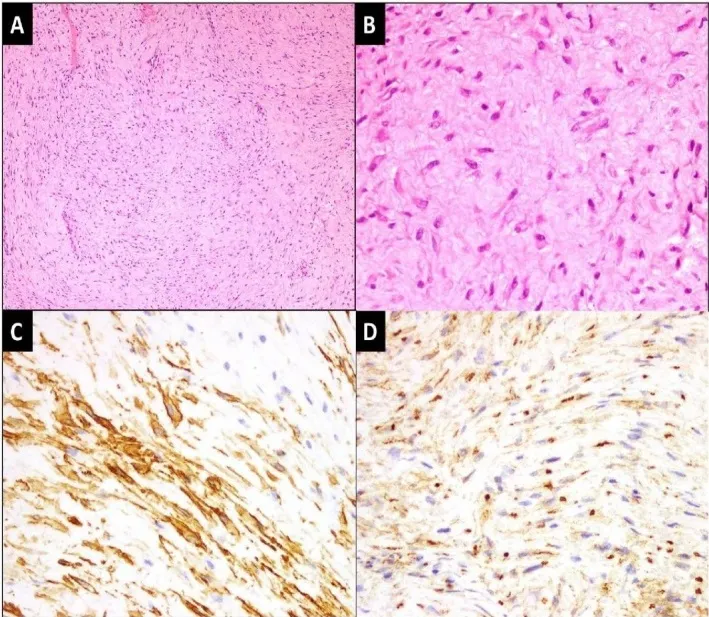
Pre-operative (incisional) biopsy. . [A] Low power view of the lesion exhibiting fascicles of spindle cells against fibrotic background. (H&E stain; 100x magnification) [B] High power view of spindle cells with bland, elongated and vesicular nuclei. (H&E stain; 400x magnification) [C] Spindle cells showing patchy expression for alpha smooth muscle actin and [D] patchy nuclear expression for beta-Catenin IHC stains. (400x magnification).
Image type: pathology (immunostaining)